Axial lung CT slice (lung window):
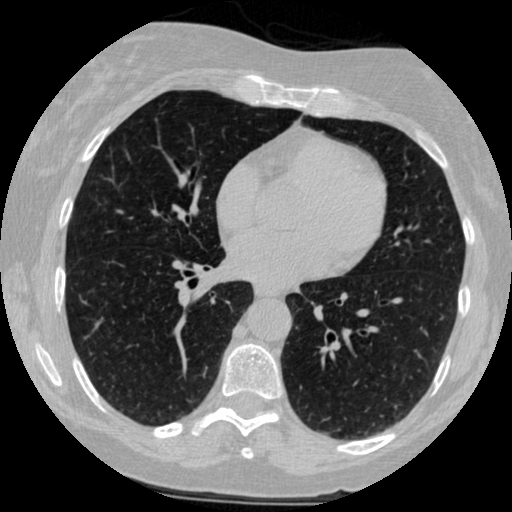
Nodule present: no